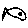
Label: fish